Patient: sex M, age 69
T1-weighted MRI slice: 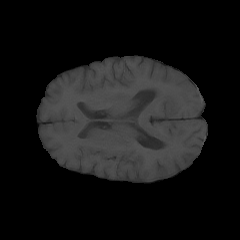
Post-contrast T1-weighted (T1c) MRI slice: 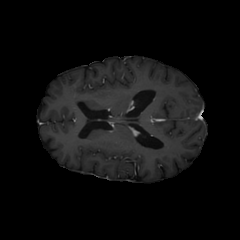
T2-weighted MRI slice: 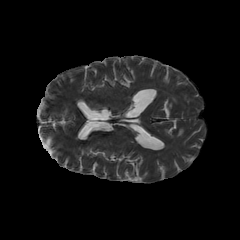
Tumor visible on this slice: no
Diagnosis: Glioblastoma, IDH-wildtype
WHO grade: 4